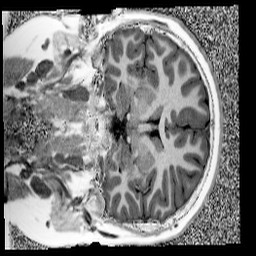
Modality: UNIT1
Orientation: coronal
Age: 10
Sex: male
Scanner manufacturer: siemens
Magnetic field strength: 3 T
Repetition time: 4 s
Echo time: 0.00303 s